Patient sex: M
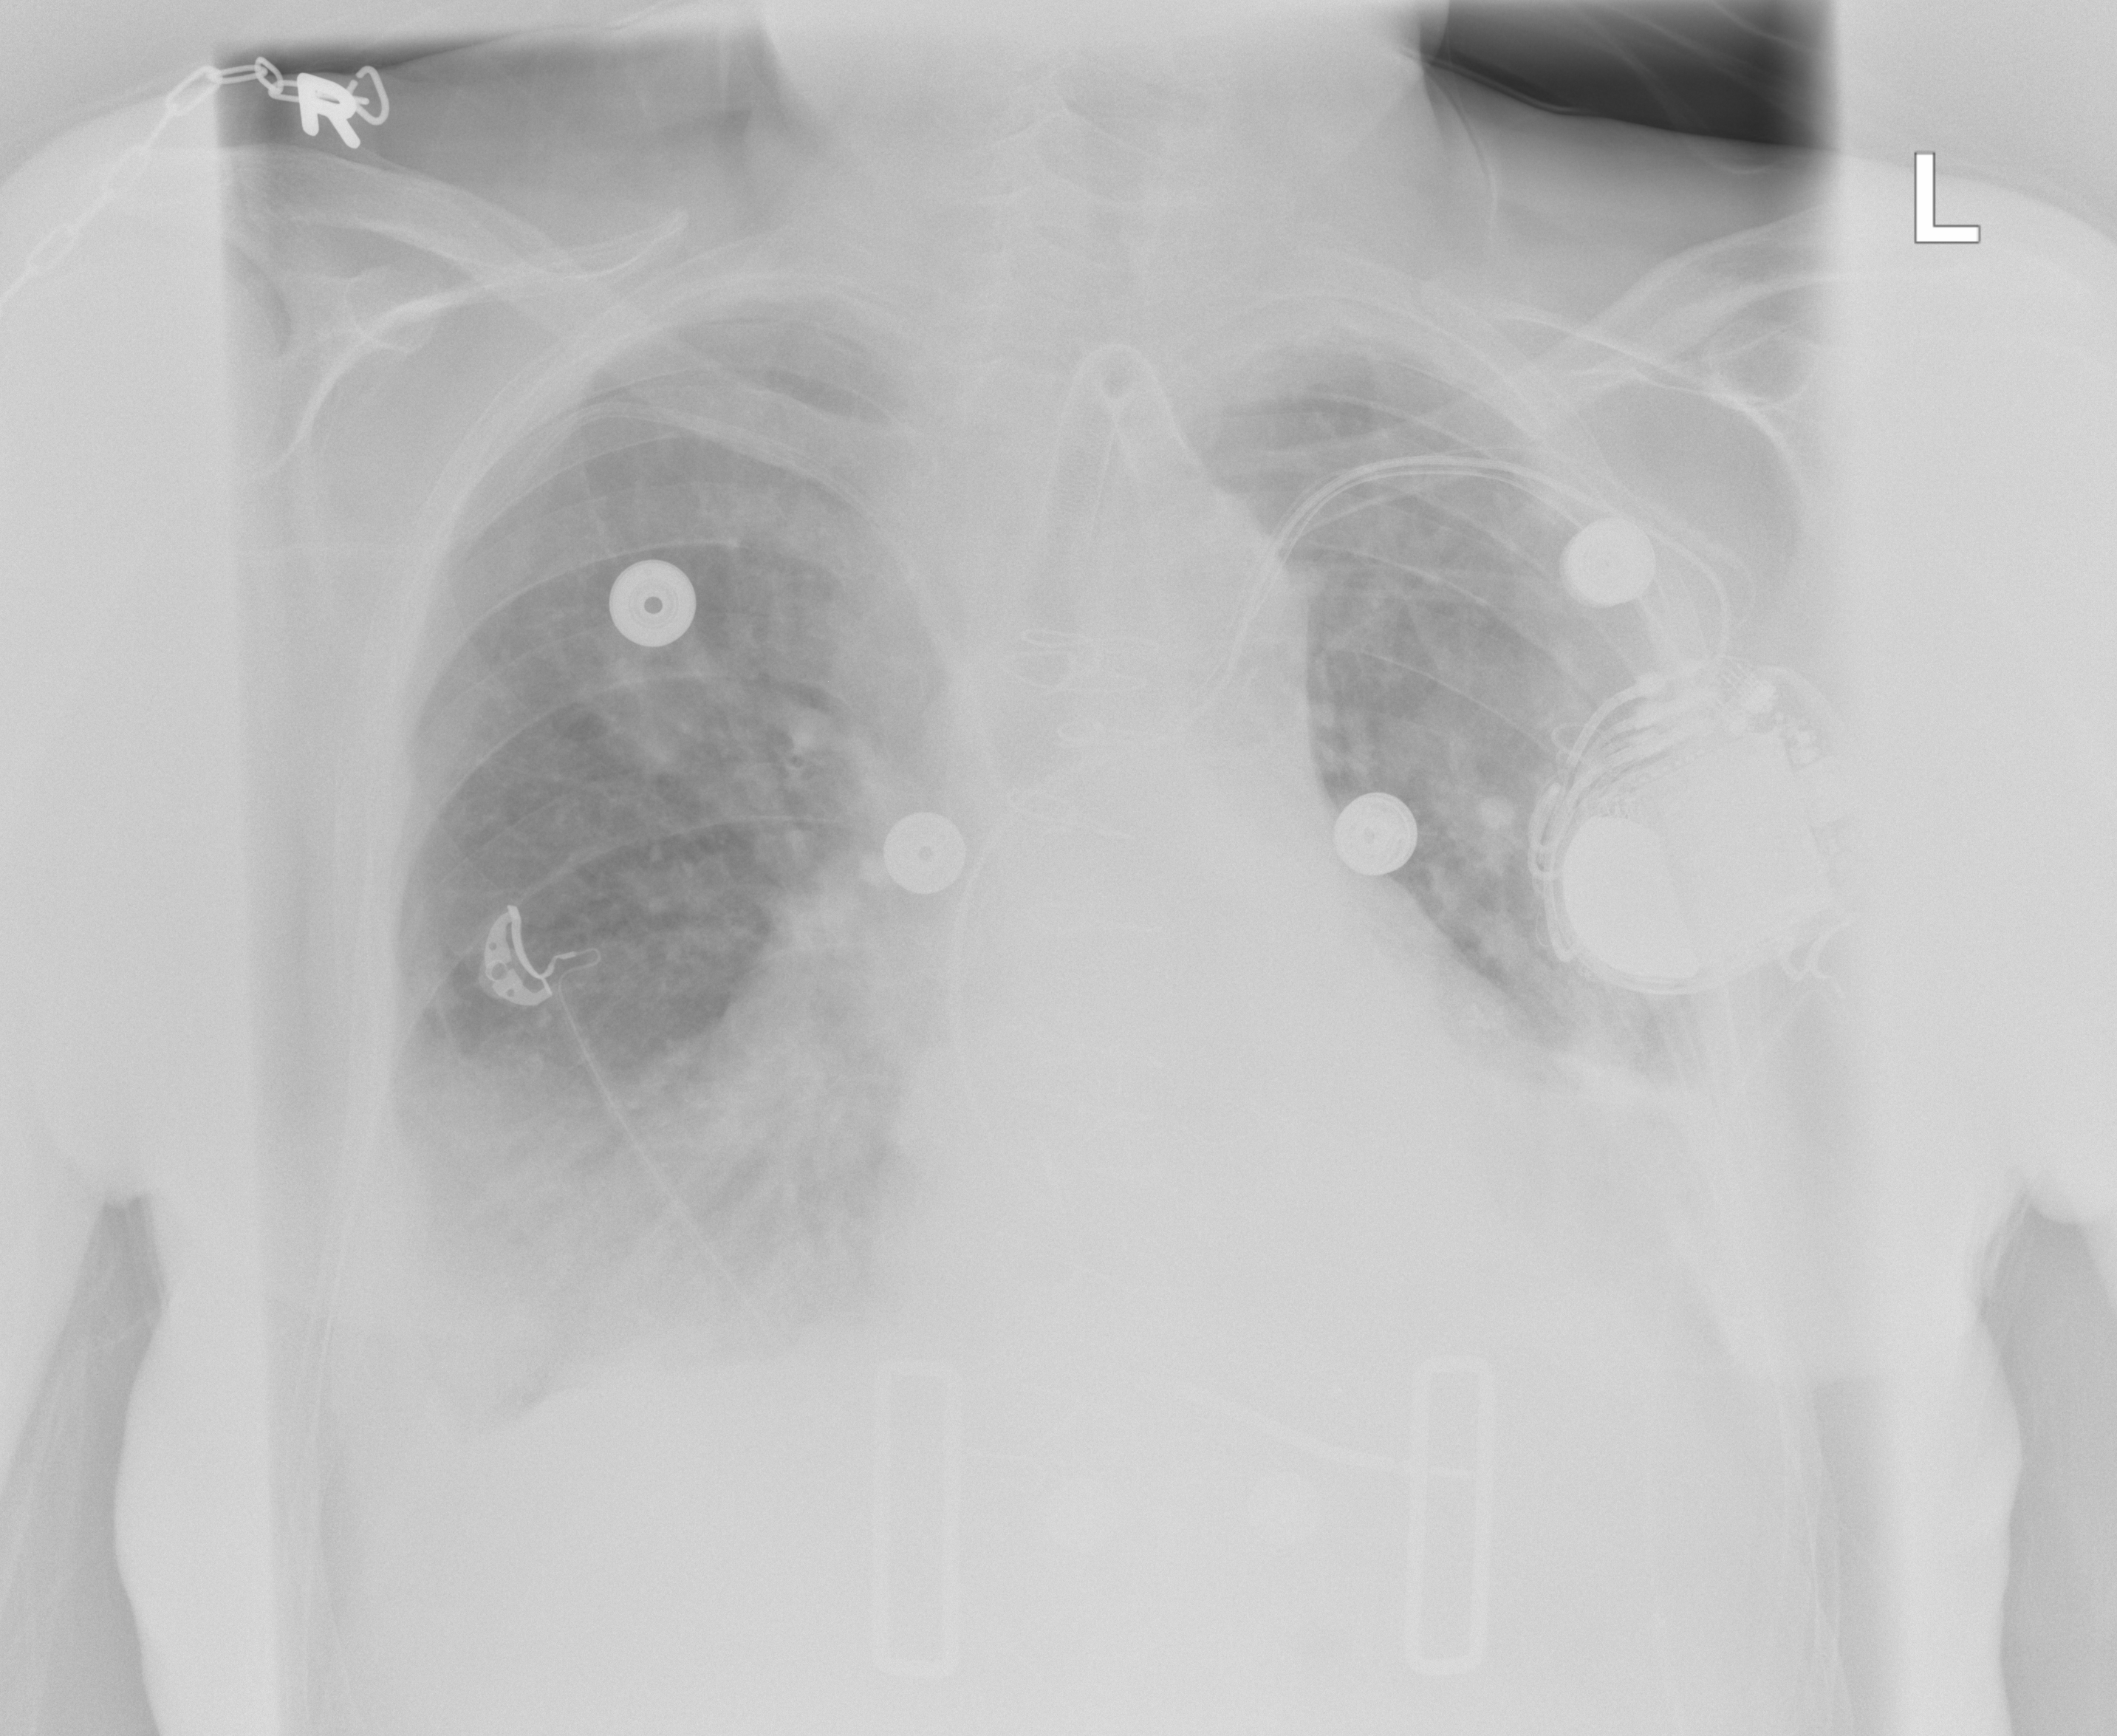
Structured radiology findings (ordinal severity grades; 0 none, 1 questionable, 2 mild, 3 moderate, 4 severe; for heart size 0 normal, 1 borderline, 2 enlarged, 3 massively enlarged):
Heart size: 2
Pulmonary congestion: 2
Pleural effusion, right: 3
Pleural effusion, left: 2
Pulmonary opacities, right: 1
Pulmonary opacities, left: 1
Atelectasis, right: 2
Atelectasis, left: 2